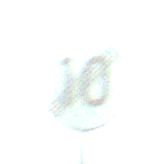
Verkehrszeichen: EndeGeschwindigkeit10
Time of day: MorningAfternoon
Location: Outdoor (Nature)
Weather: PartlyCloudy
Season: NotSpecified
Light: Natural